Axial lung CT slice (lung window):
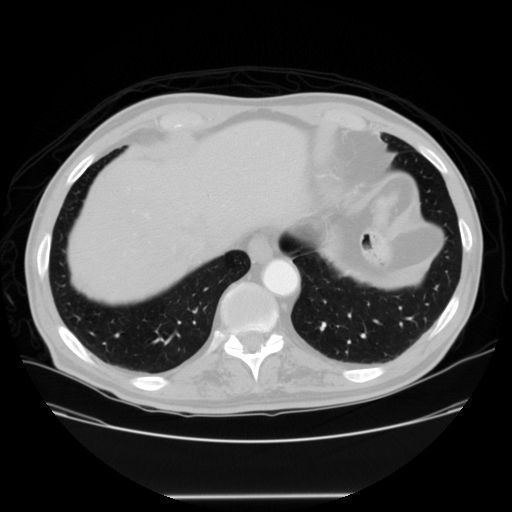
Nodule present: no